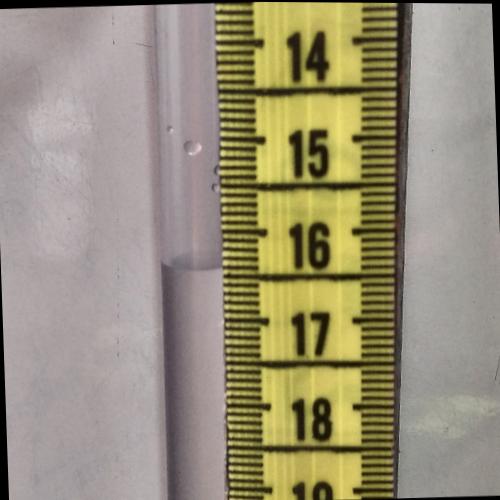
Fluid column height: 16.4 cm